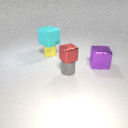
small red metal cube to the right of large cyan rubber cube